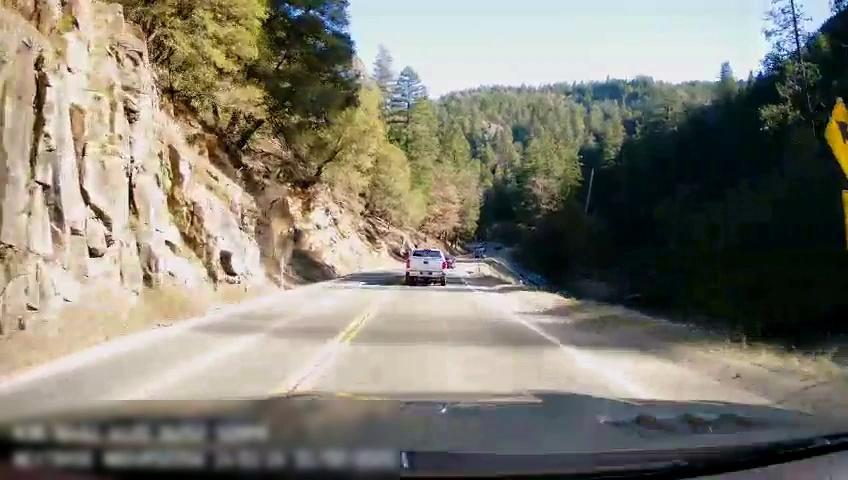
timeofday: Day
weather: Sunny
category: Drivable Space
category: Drivable Space
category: Vehicles | Truck
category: Lanes | Opposite Lane
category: Lanes | Current Lane
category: Lanes | Opposite Lane
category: Lanes | Current Lane
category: Traffic | Signs
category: Traffic | Signs